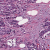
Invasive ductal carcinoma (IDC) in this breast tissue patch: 1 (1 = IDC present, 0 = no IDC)